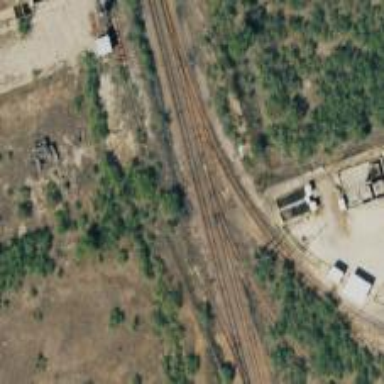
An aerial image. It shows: Disused railway spur service.